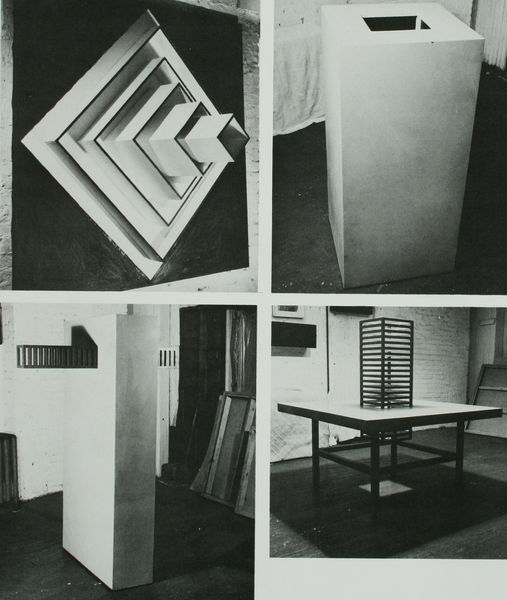
Titel: Wall, Floor and Table Structure
Künstler: Sol Lewitt
Schlagwörter: schatten, weiß, stadt, grau, holz, licht, raum, schwarz, säule, tisch, architektur, rahmen, sockel, stein, möbel, vorhang, felder, gitter, boden, stoff, innen, schornstein, turm, relief, fotos, modell, russland, abstrakt, formen, linien, weis, atelier, stufen, podest, abstraktion, foto, fotografie, photographie, rechtecke, vier, höhe, kreuz, sprossen, minimalismus, form, modelle, kasten, photo, studien, bauhaus, wandschmuck, quadrate, seiten, werkstatt, lichtfleck, käfig, kanten, geometrie, kästchen, quadrat, kuben, installation, raster, konstruktivismus, gegenstände, aufbau, zwischenraum, kubus, kästen, dokumentation, minimal, staffelung, fotografien, sol lewitt, wandlampe, drei dimensionen, gröse, hoch tief bau, höhenentwicklung, rechtcke